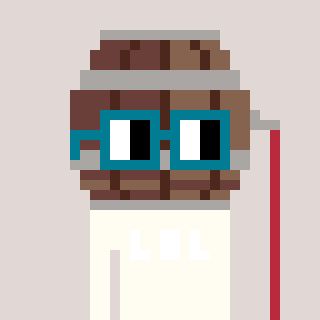
a pixel art character with square dark green glasses, a wine barrel-shaped head and a grayscale-colored body on a warm background